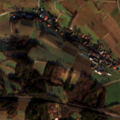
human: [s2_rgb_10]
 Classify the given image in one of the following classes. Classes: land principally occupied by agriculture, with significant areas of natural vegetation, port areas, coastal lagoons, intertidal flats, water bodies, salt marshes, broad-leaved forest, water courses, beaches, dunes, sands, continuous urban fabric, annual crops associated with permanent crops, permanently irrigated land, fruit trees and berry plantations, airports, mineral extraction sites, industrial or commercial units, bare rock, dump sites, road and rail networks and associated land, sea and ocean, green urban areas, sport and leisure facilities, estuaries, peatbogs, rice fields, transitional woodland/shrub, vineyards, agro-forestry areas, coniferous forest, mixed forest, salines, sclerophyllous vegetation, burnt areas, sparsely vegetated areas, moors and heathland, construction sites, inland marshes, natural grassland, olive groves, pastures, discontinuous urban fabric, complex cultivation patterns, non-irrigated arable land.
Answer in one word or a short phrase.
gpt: discontinuous urban fabric, non-irrigated arable land, complex cultivation patterns, mixed forest